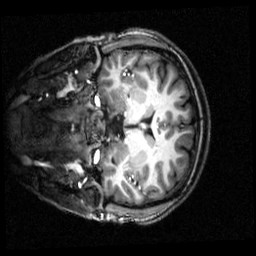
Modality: T1w
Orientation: coronal
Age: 24
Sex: female